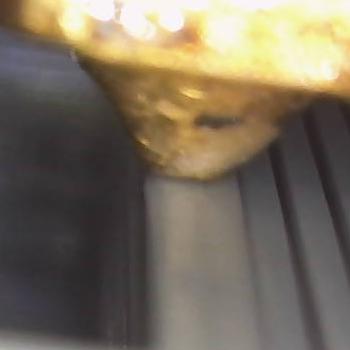
Flow rate: 162%